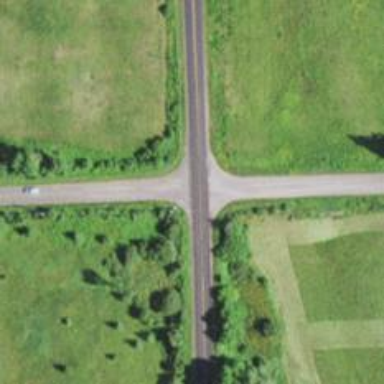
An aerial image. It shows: Tertiary road.